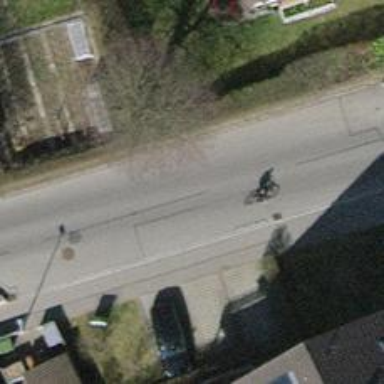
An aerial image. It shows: Chicane for traffic calming.